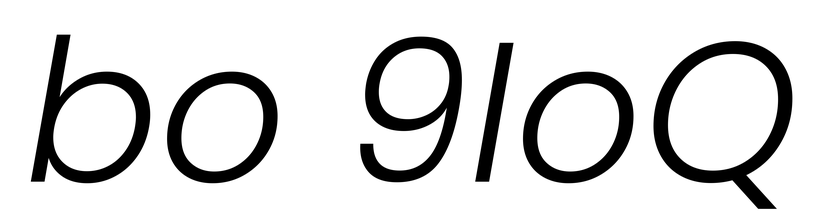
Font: Poppins-LightItalic